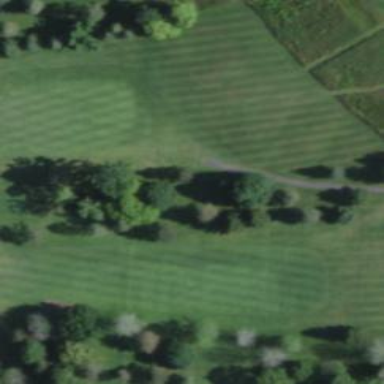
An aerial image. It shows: Golf cartpath that is also road path.